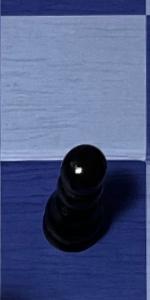
Label: Pawn_Black